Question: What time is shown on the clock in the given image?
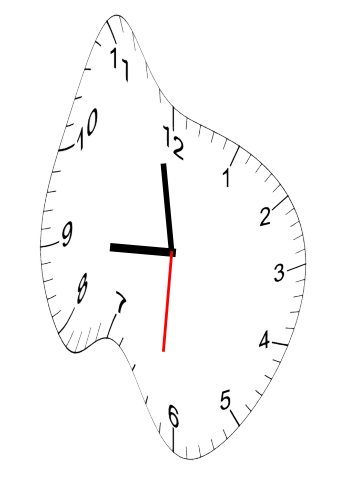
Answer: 08:58:31